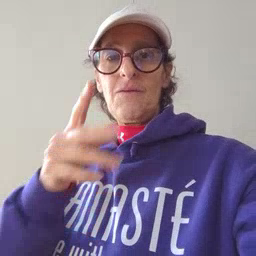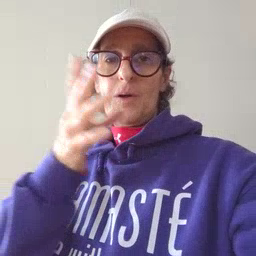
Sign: farm